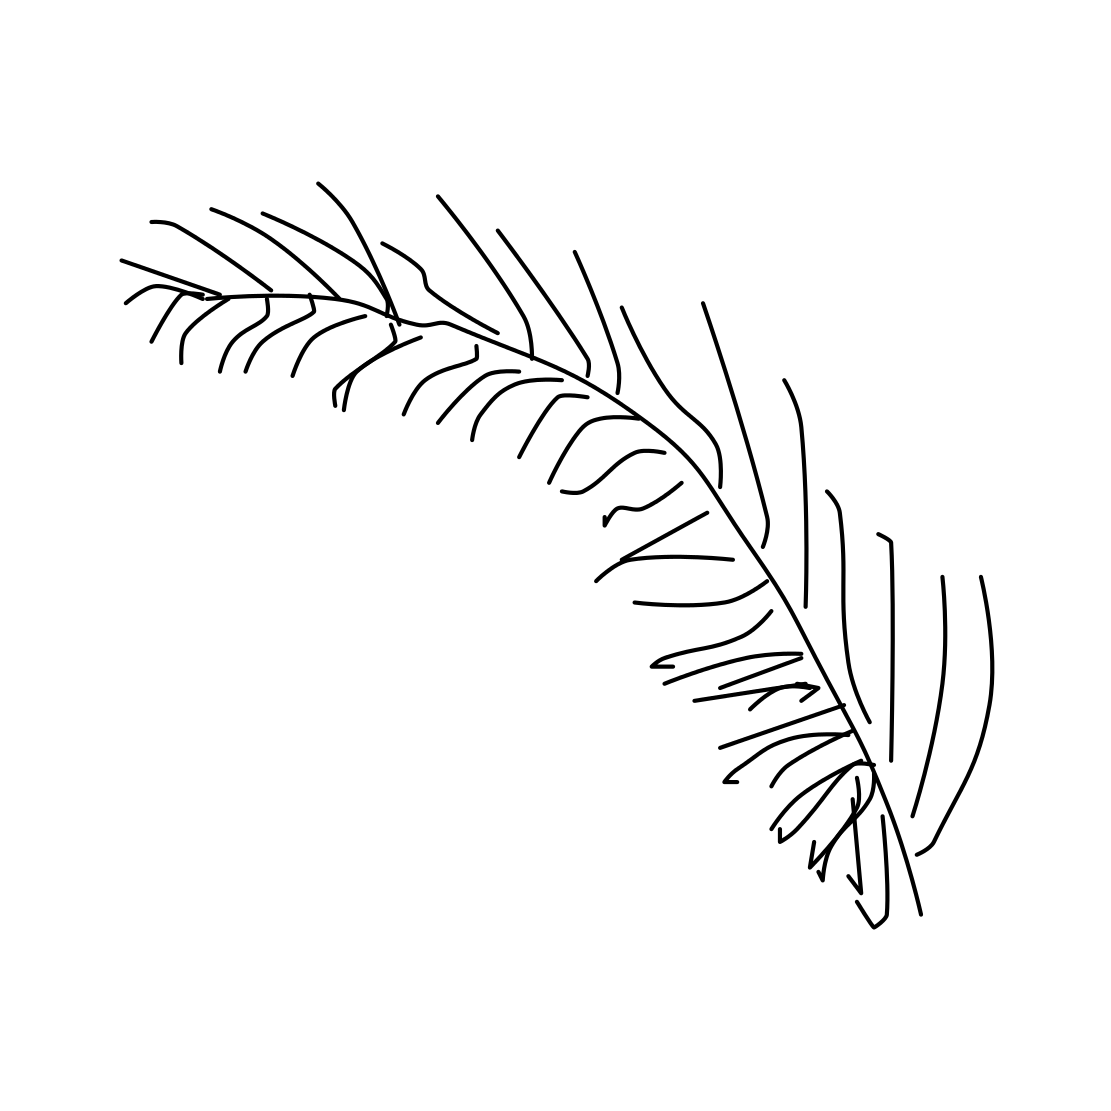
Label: feather